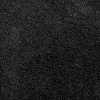
Atmospheric dust classification: dusty